五年级 · 度量几何学
（2022 春・登封市期末）如图是一个长方体的其中四个面，这个长方体的表面积是（）。

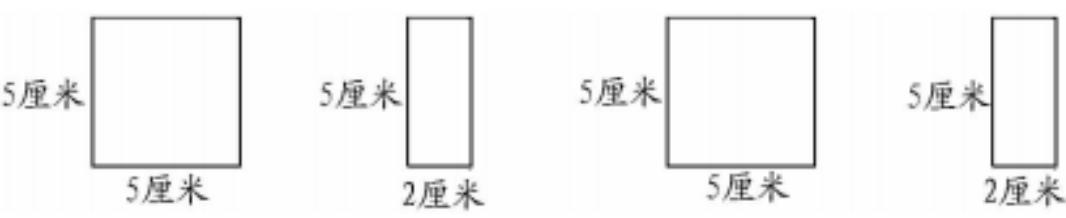
A. $50 \mathrm{~cm}^{2}$

答案: D
解析: 解  $(5 \times 5+5 \times 2+5 \times 2) \times 2$

$=(25+10+10) \times 2$

$=45 \times 2$

$=90$ (平方厘米)

答: 这个长方体的表面积是 90 平方厘米。

故选: D。